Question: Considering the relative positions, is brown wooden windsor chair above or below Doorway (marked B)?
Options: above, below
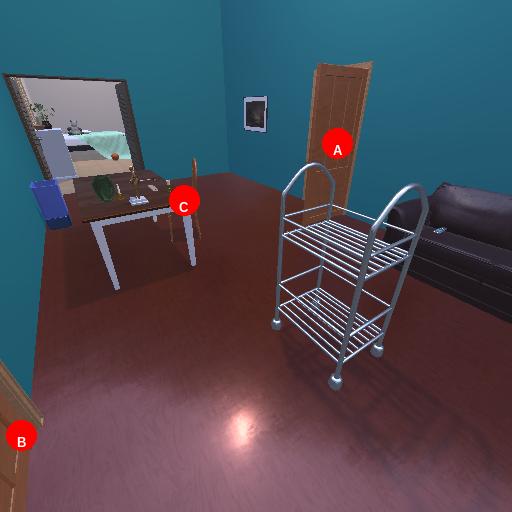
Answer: above